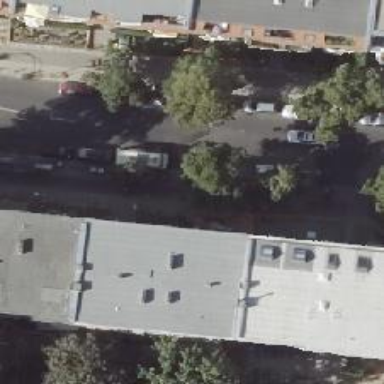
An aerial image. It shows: Tertiary road with asphalt surface. There are parallel on-street parking lanes on both sides of the road.